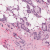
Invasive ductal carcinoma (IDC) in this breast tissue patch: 1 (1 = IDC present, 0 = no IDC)